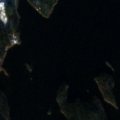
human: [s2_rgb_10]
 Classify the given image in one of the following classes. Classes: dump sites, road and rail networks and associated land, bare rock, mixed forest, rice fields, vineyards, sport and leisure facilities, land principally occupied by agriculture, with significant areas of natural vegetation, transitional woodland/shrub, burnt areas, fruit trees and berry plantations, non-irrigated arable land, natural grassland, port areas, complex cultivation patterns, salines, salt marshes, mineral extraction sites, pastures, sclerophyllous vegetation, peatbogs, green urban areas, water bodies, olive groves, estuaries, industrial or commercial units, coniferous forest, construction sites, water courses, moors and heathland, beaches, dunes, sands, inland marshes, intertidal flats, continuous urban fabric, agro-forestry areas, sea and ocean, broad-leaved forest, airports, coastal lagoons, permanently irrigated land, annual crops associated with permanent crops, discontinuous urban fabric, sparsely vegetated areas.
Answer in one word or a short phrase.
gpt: coniferous forest, transitional woodland/shrub, water bodies